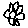
Label: flower